Question: I've got home page in jquery mobile that has link to another page where map is all over the screen with header on top. When I go to that link with the map, the map loads just partly (as you can see on screenshot) and when I try to move it, it jumps back.

As you can see the canvas is properly loaded, because down there is google map logo and Terms of use. What is wrong with that?
One fact: When I refresh the map page (not starting on home page) or when I resize the browser window when I'm on map page, it shows up perfectly fine.
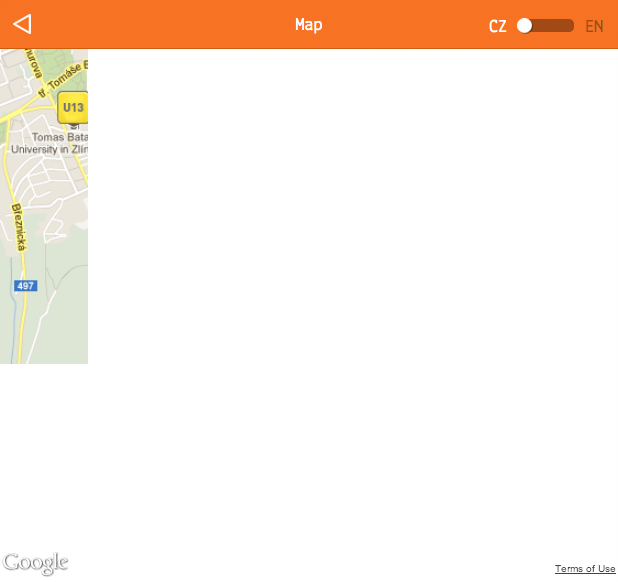
Answer: The map is loaded into DOM on 'pageinit', therefore it doesn't now obtain the right screen/window measures. Thus, you have to bind initializing the map to 'pagebeforeshow' as it allow the map to get the screen size.
Here's how it works.
'''
$(document).on('pagebeforeshow', '[data-role="page"]#map' , function()
'''
instead of
'''
$(document).bind('pageinit', function()
'''